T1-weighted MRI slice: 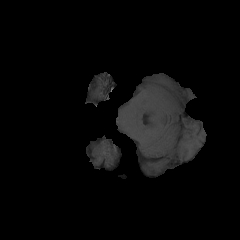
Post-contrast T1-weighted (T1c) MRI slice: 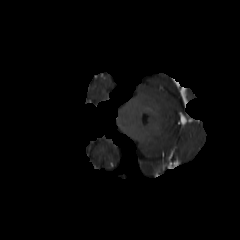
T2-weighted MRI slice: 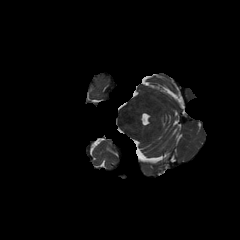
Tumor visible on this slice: no